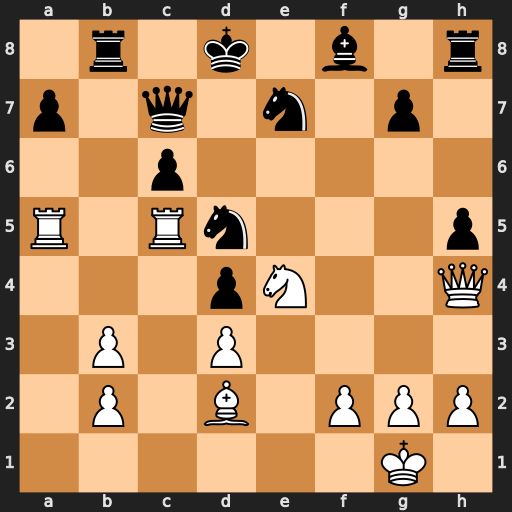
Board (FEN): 1r1k1b1r/p1q1n1p1/2p5/R1Rn3p/3pN2Q/1P1P4/1P1B1PPP/6K1
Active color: w
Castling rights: -
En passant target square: -
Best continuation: Rxd5+ cxd5 Rxd5+ Ke8 Nd6+